Interaction volume radius: 5 \u00c5
Interaction volume height: 30 \u00c5
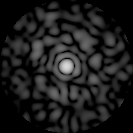
Disorder parameter: 0.8145